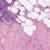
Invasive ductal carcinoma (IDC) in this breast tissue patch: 1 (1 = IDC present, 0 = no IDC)